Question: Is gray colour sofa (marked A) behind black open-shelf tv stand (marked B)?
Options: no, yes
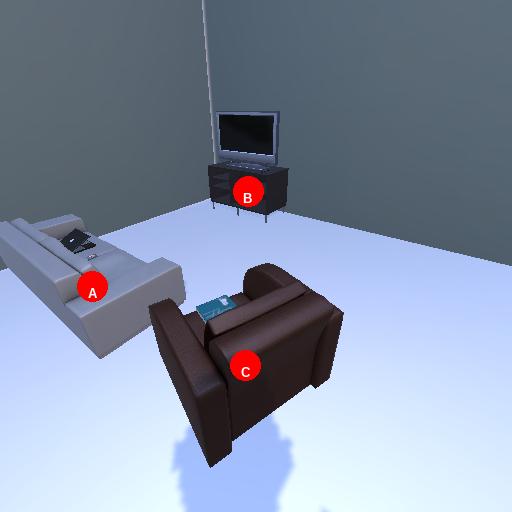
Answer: no